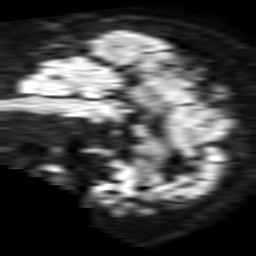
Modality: TRACE
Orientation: sagittal
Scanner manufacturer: philips
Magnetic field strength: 1.5 T
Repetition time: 3.266 s
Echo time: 0.06899 s